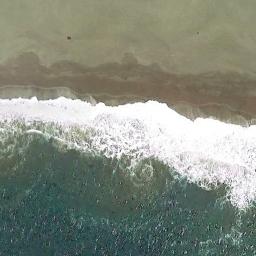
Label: beach